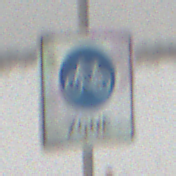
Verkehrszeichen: BeginnFahrradzone
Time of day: MorningAfternoon
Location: Outdoor (Nature)
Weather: Overcast
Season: Winter
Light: Natural